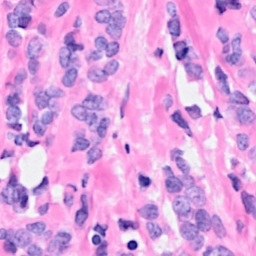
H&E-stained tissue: Breast